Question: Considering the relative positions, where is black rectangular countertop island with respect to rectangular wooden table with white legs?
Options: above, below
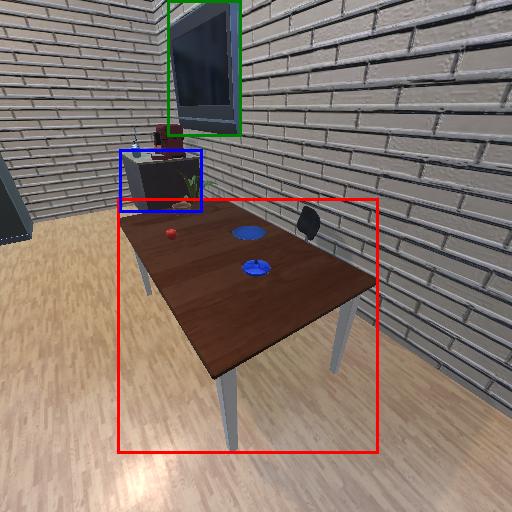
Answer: above